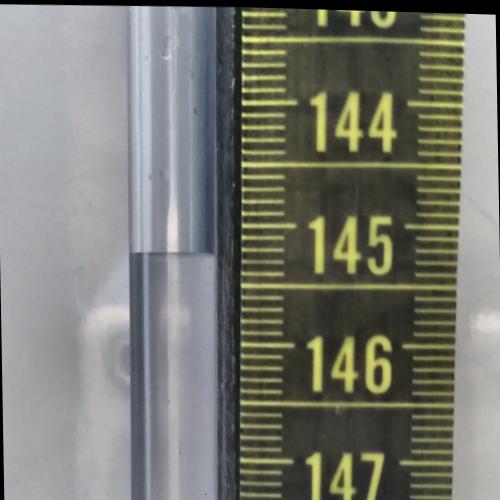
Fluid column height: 145.3 cm